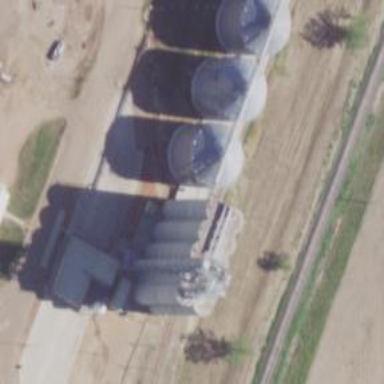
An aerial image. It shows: Grain elevator.